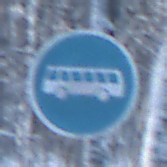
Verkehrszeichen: Busssonderstreifen
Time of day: MorningAfternoon
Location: Outdoor (Nature)
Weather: Clear
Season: Winter
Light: Natural